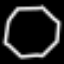
Label: octagon